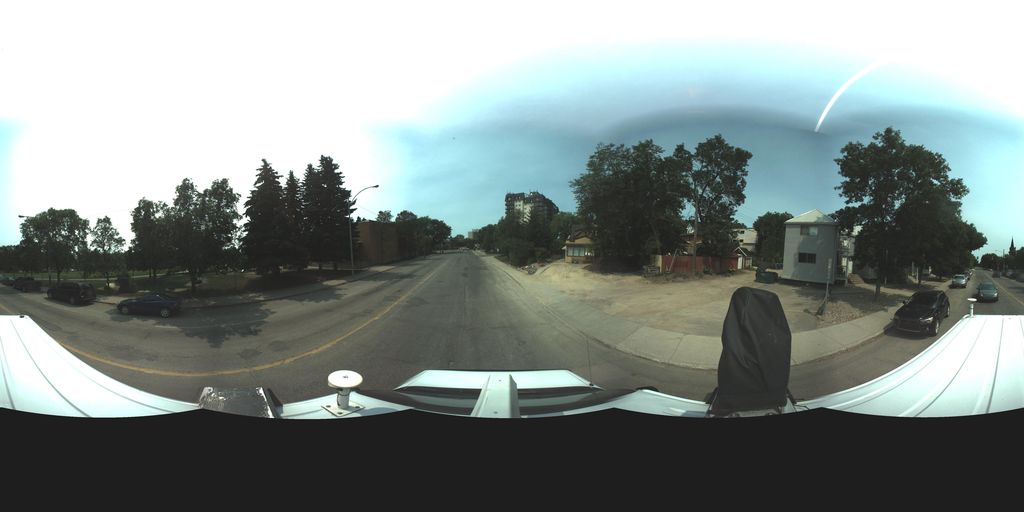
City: saskatoon